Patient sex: M
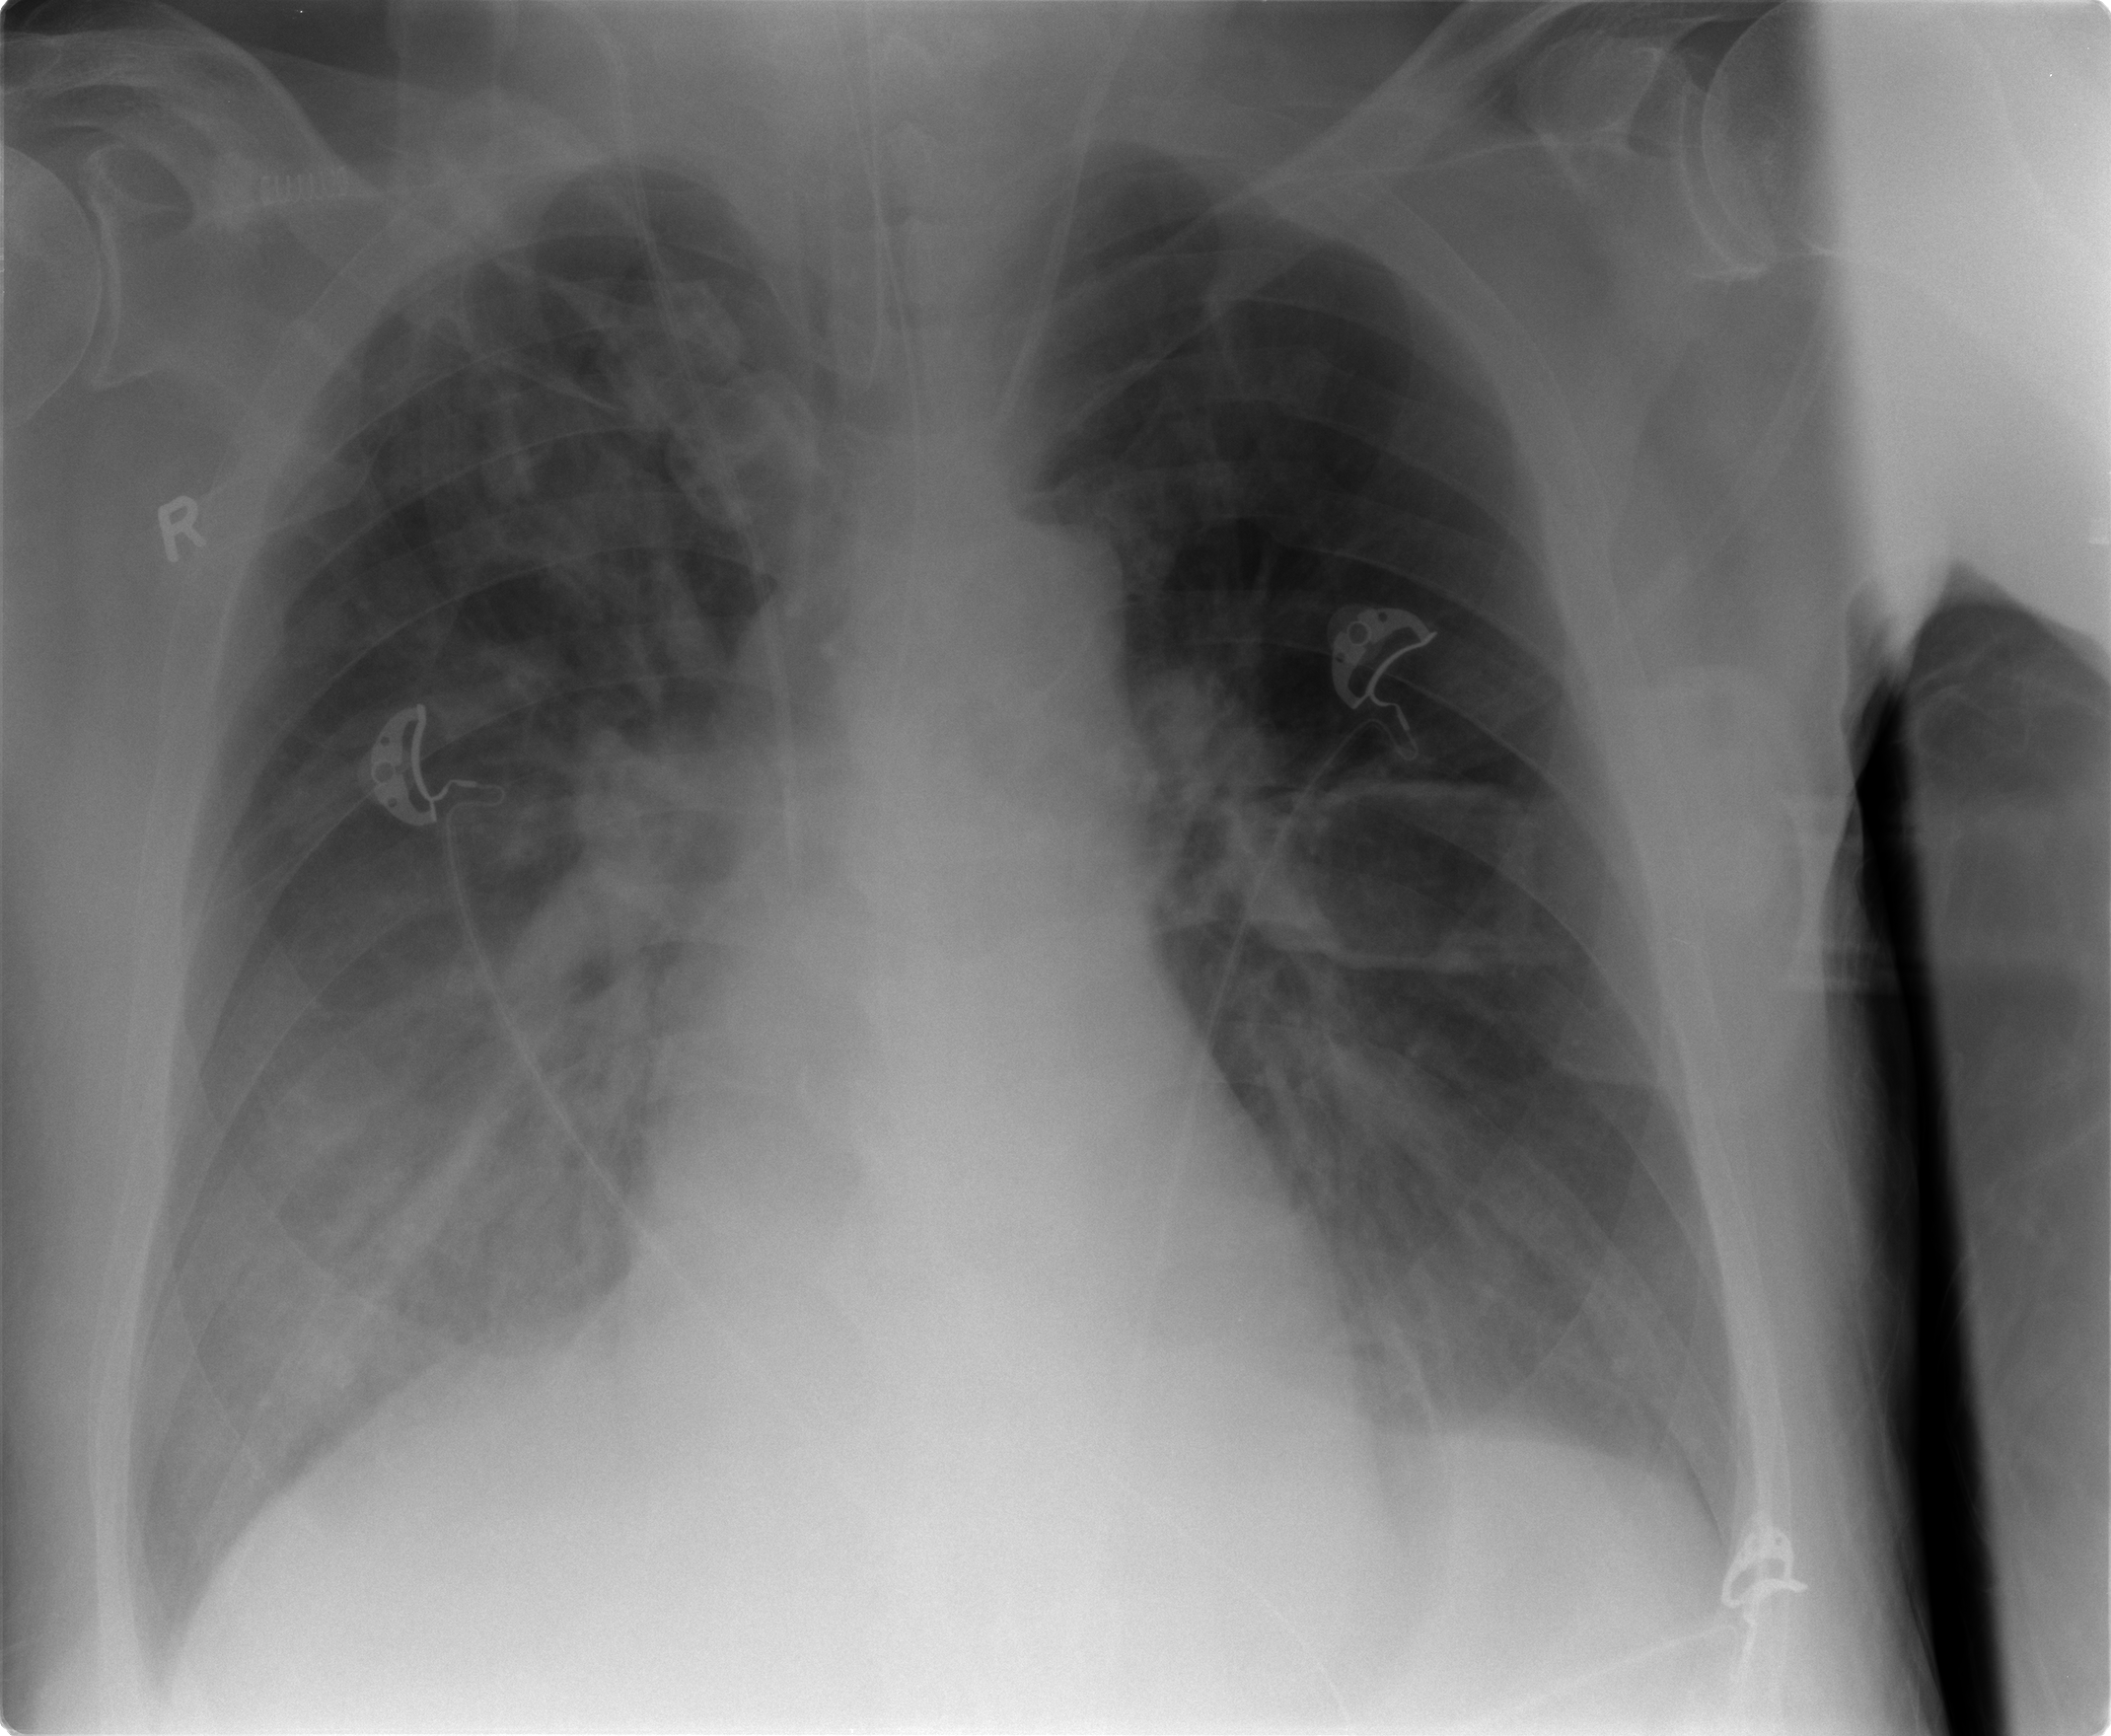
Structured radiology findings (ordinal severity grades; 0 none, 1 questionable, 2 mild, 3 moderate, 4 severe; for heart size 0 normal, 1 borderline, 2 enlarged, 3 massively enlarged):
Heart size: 0
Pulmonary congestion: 2
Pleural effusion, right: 2
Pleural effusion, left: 2
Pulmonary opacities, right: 2
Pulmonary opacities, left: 0
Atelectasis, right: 2
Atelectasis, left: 2